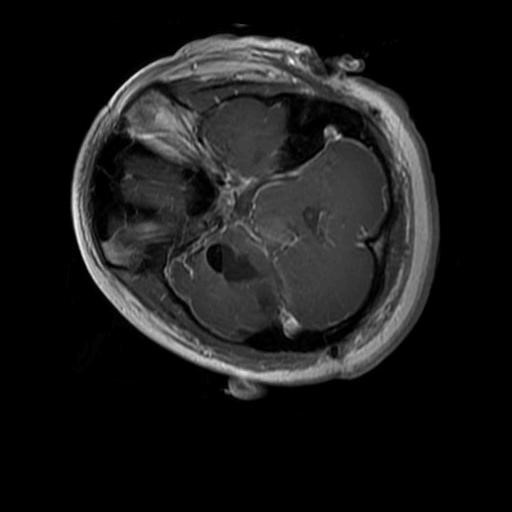
Label: brain_glioma